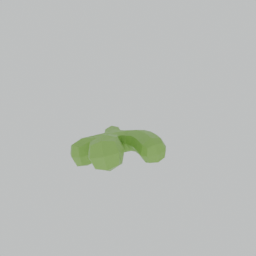
Label: nature